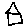
Label: house